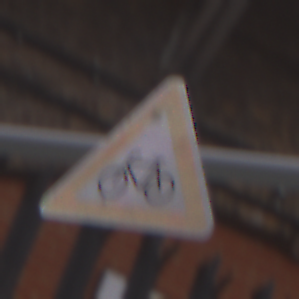
Verkehrszeichen: RadverkehrRechts
Umgebung: Outdoor, Urban
Tageszeit: MorningAfternoon
Wetter: Overcast
Licht: Natural
Jahreszeit: NotSpecified
Kontrast: LowContrast